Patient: sex M, age 52
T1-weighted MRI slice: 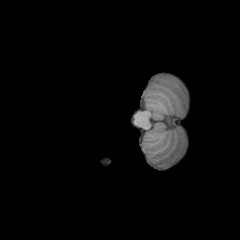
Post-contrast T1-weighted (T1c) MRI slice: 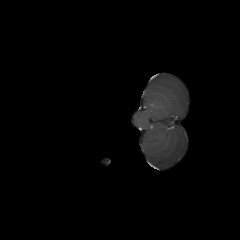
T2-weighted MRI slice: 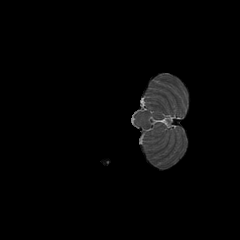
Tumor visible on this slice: no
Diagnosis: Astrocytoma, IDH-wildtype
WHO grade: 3